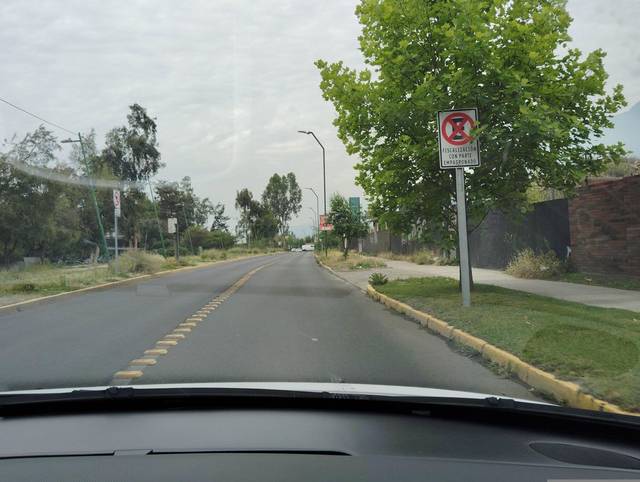
Region: Chile
Coordinates: -33.493, -70.542